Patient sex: M
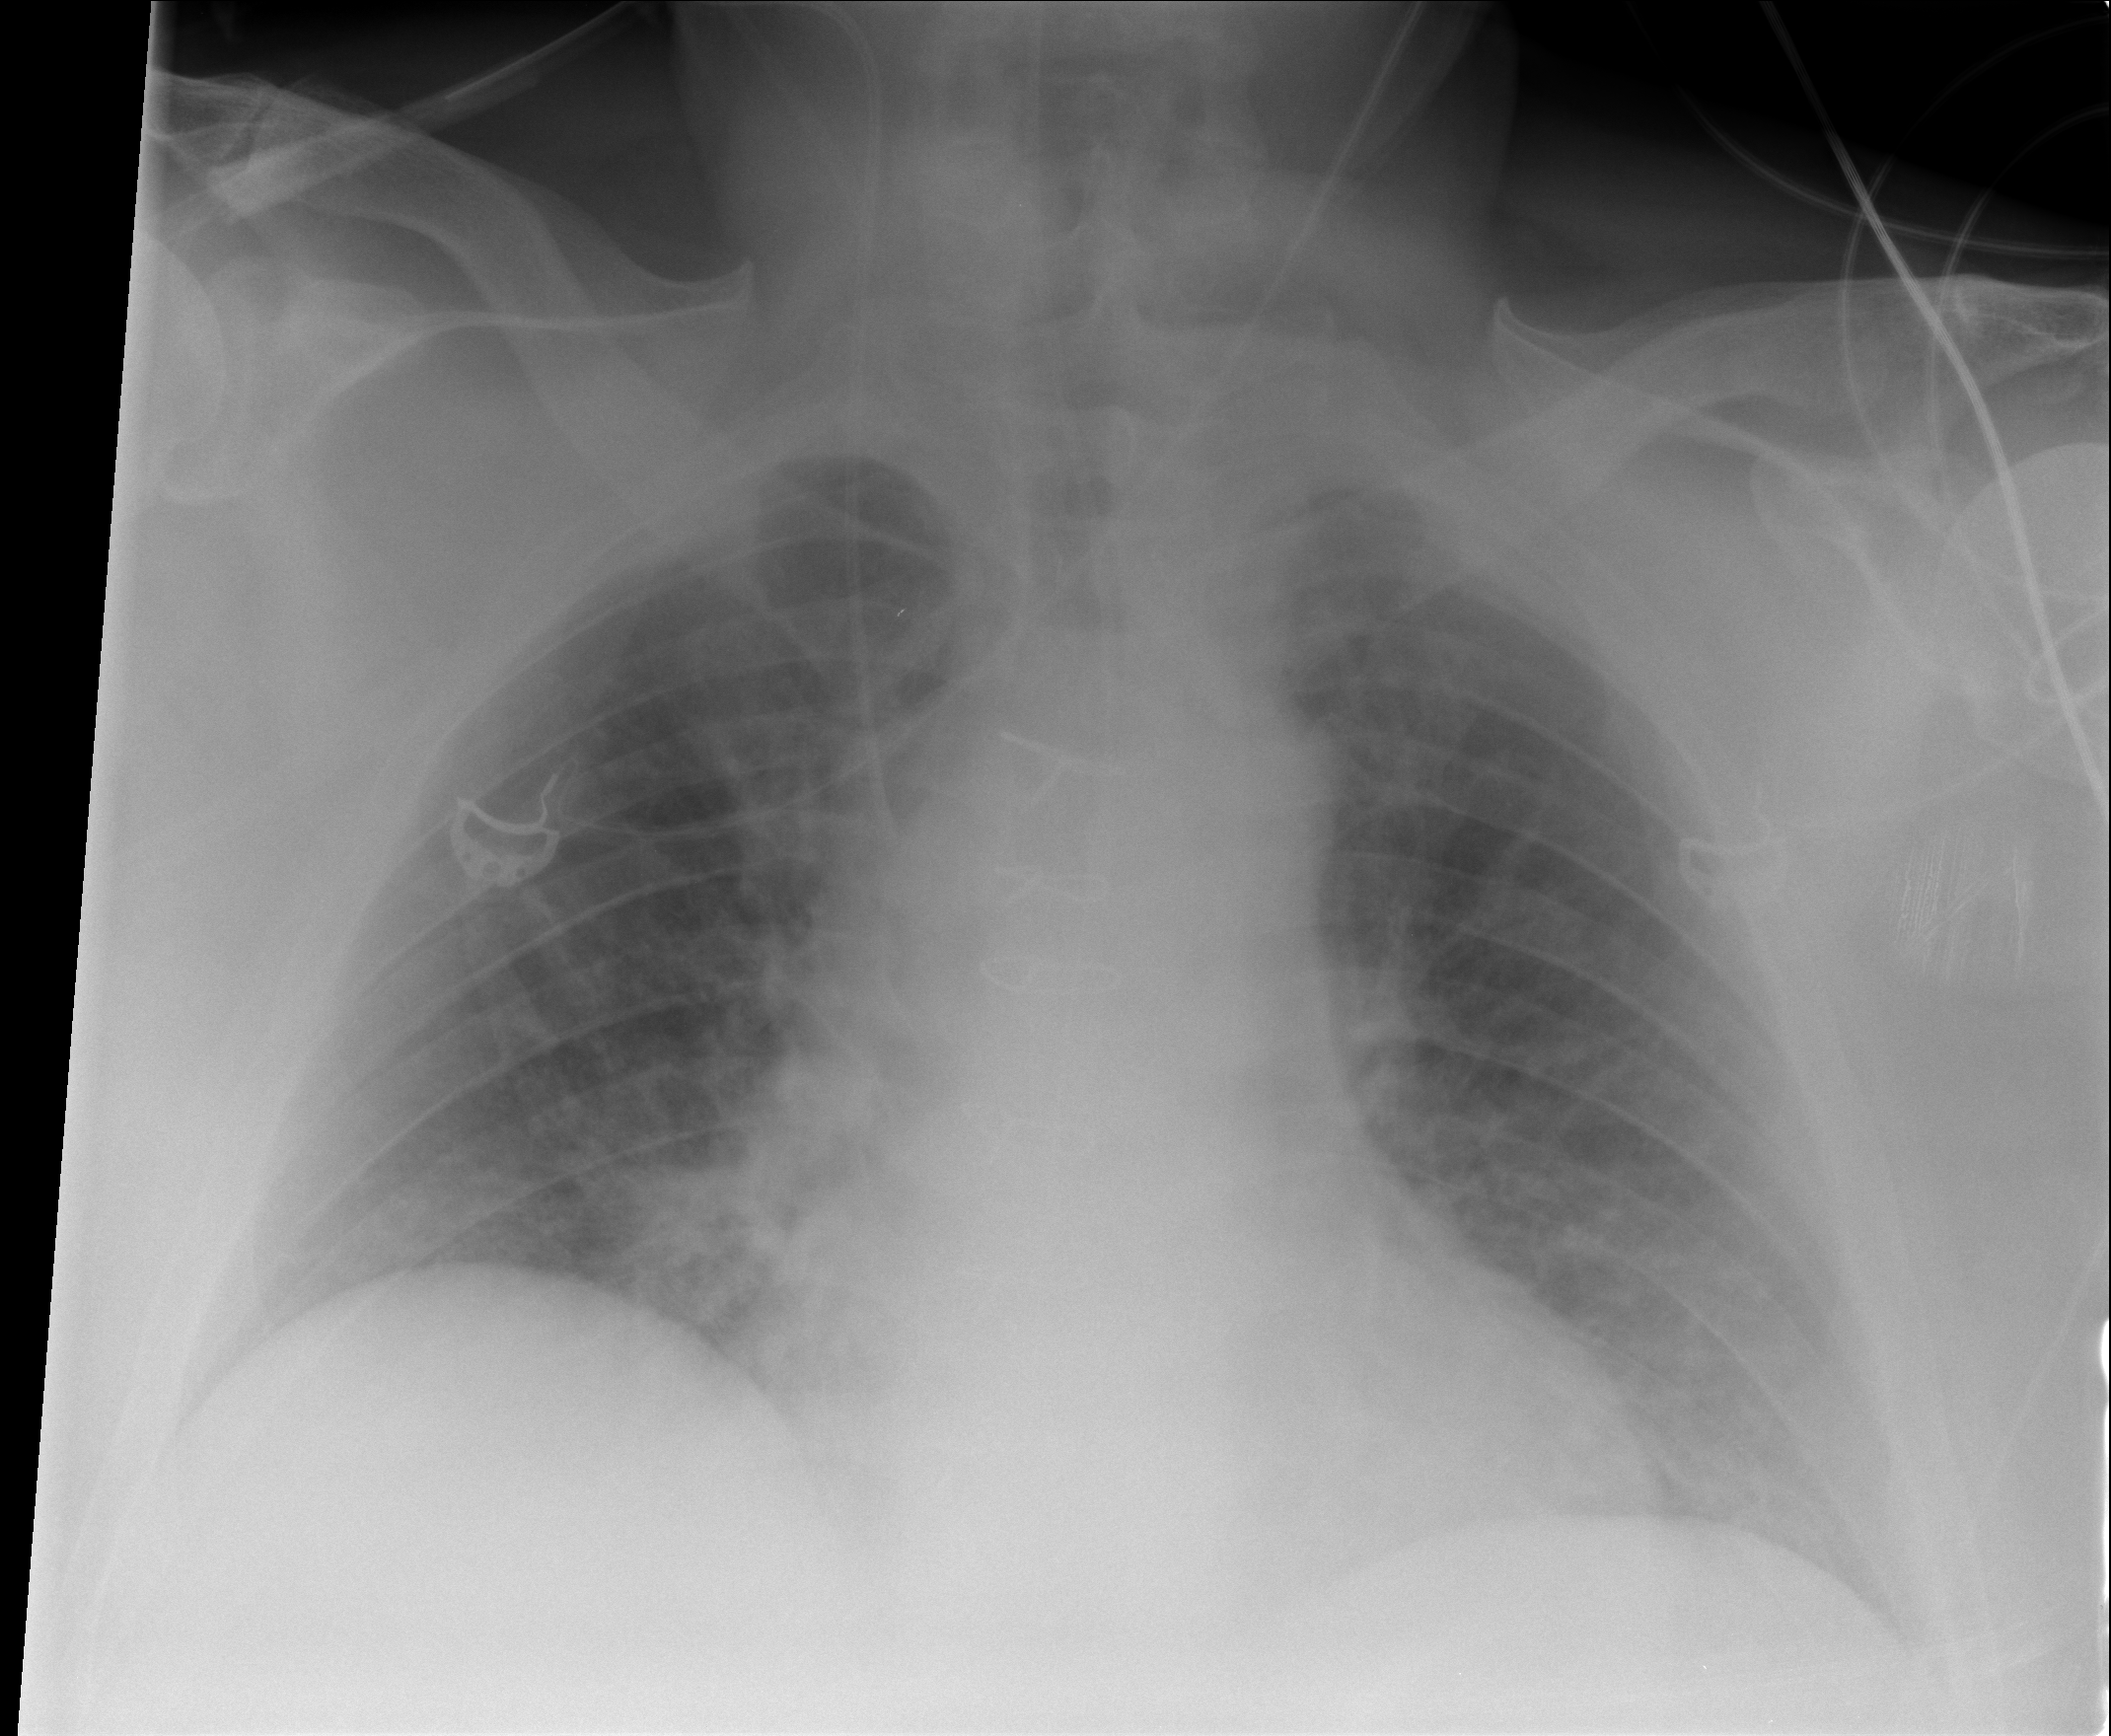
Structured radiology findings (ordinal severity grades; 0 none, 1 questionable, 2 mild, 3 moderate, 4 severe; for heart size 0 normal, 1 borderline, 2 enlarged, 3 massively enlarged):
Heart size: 2
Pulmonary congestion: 1
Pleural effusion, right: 0
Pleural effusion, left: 0
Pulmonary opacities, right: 2
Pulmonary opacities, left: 0
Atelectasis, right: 2
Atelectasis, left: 2